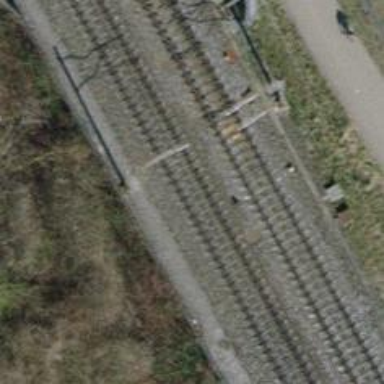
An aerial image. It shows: Railway track with contact line for electrification.